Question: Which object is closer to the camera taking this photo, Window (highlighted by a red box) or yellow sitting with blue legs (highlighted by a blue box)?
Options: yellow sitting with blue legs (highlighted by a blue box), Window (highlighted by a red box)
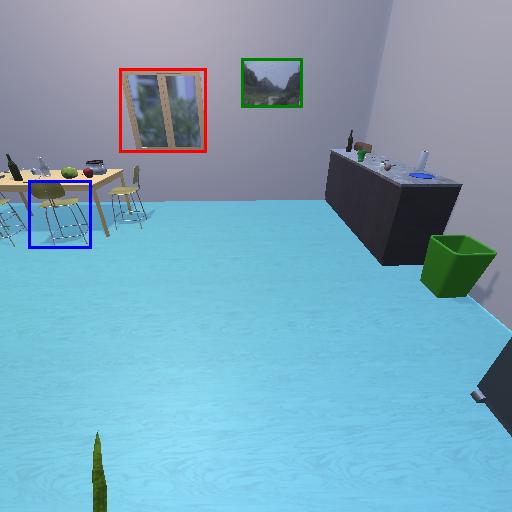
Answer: yellow sitting with blue legs (highlighted by a blue box)